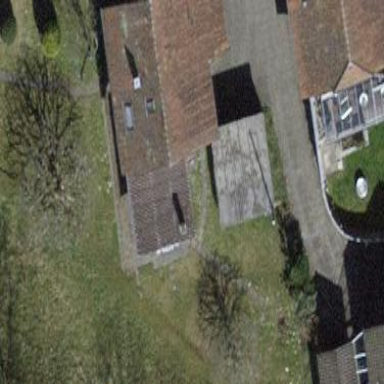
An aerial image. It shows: Building with tile roof.